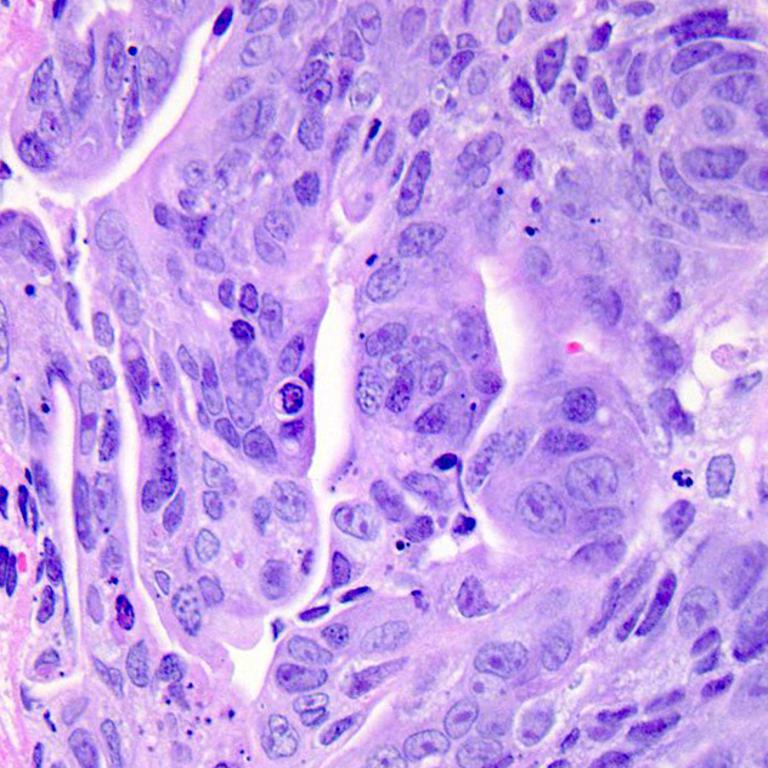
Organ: colon
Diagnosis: adenocarcinomas